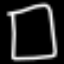
Label: square